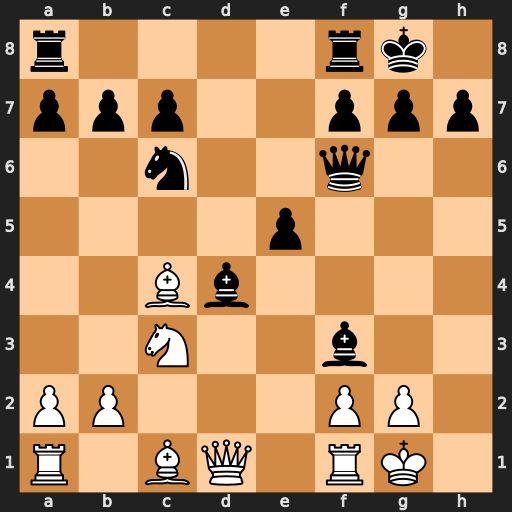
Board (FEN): r4rk1/ppp2ppp/2n2q2/4p3/2Bb4/2N2b2/PP3PP1/R1BQ1RK1
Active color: w
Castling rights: -
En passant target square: -
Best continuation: Qxf3 Qxf3 gxf3